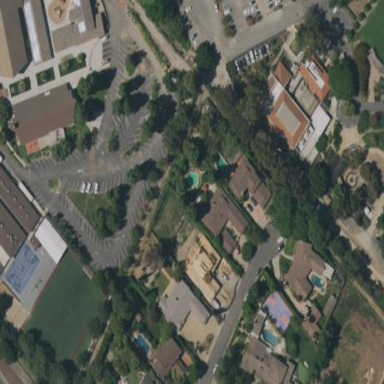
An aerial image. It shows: Parking area.